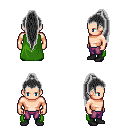
a pixel art fantasy rpg character, male body template, human, light skin, green cape, magenta pants, gray extra-long topknot hairstyle, black shoes, four views (front, back, left, right), 2x2 character sprite sheet, small pixel art, hard edges, no anti-aliasing